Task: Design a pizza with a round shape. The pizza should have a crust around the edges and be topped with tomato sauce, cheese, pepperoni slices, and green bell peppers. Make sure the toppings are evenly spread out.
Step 654:
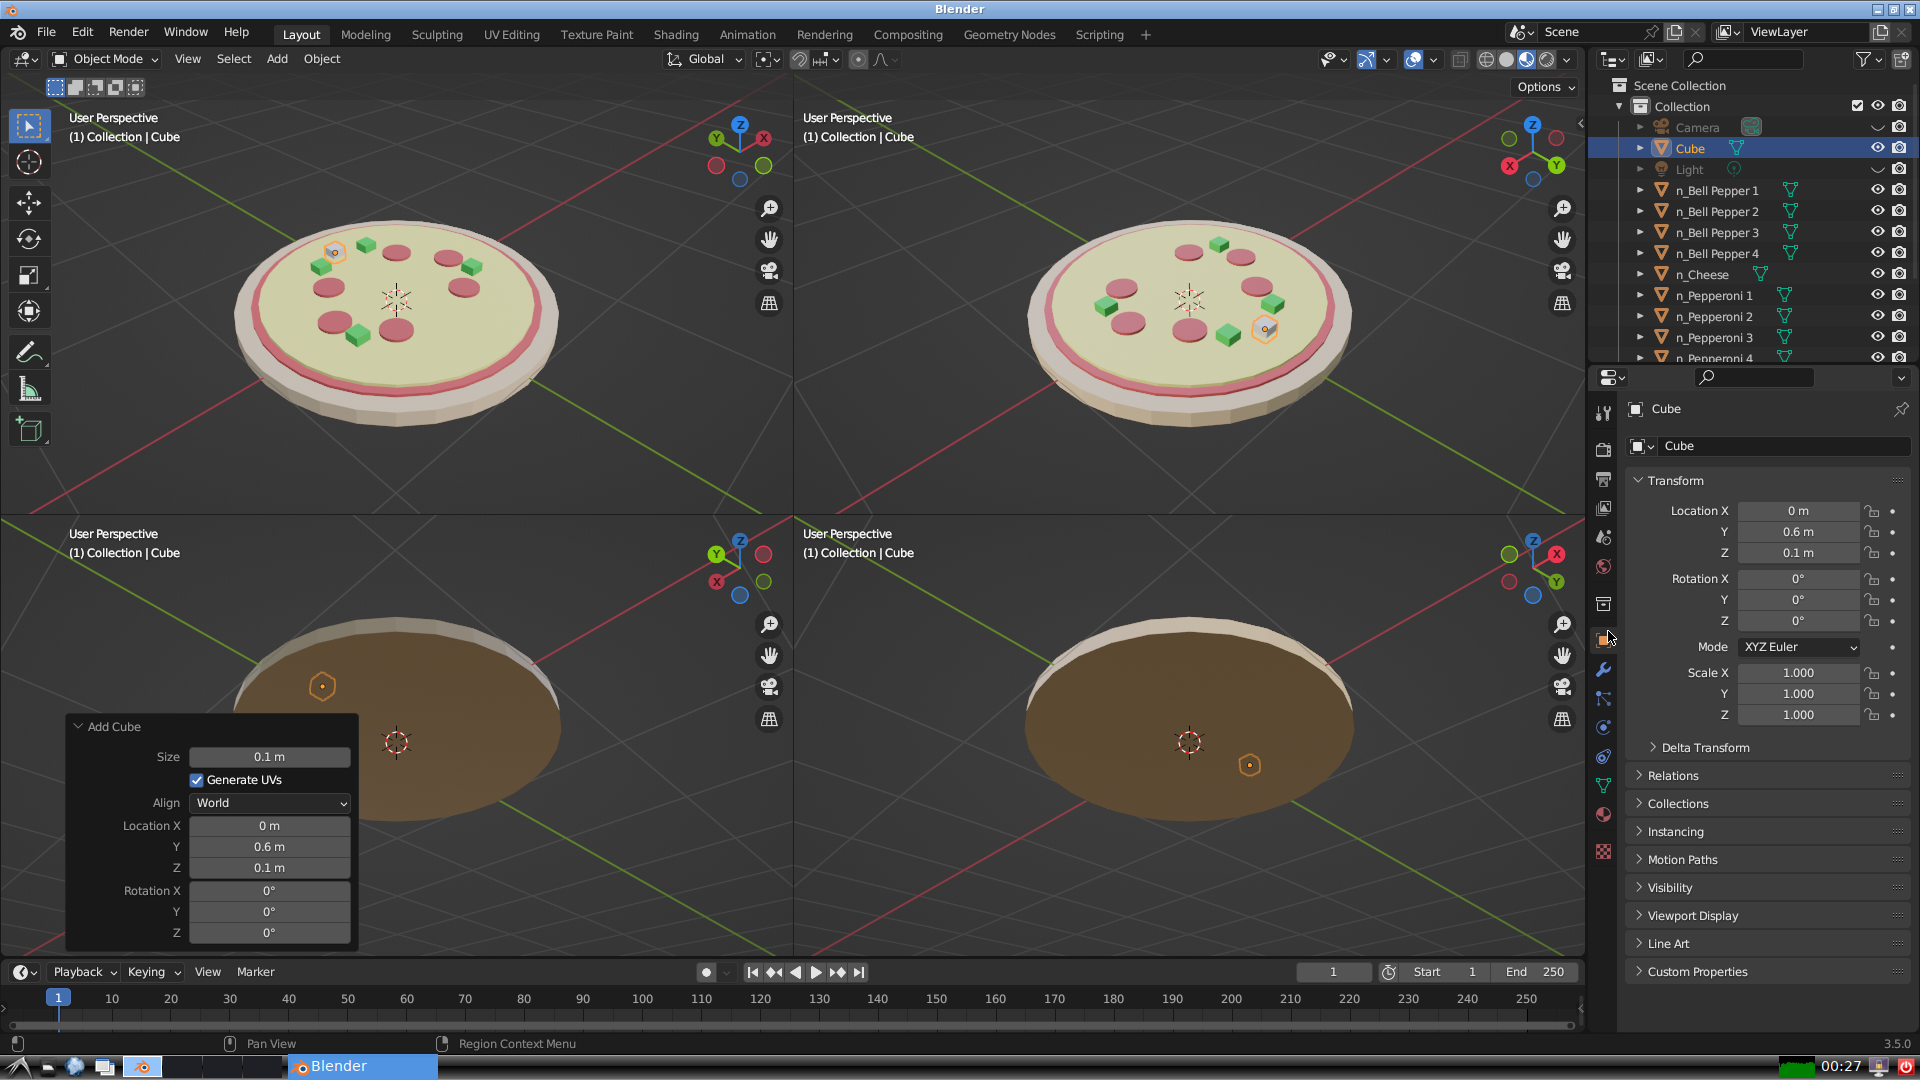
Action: {"mouse_move": [1732, 445]}